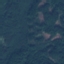
Land use / land cover: Forest